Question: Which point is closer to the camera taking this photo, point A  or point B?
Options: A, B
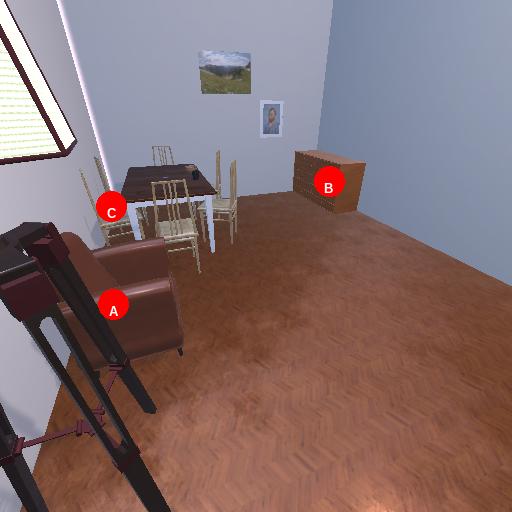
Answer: A